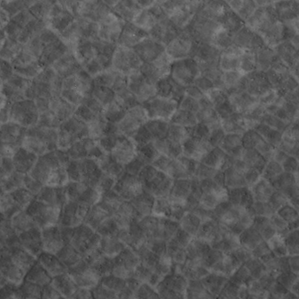
Label: non_frost